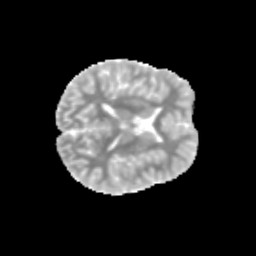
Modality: MD
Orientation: axial
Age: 12
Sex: male
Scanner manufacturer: siemens
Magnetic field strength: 3 T
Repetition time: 3.8 s
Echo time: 0.07 s